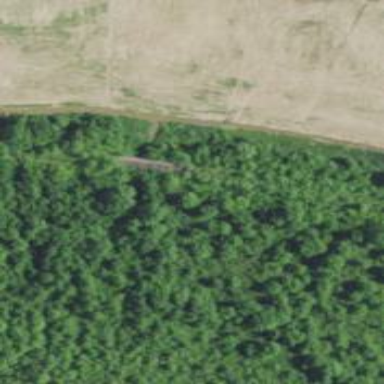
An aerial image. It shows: Abandoned railroad bridge.